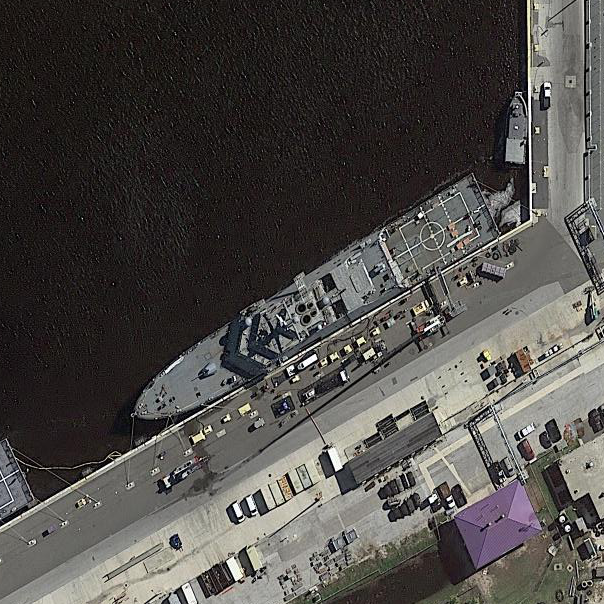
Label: Freedom-class_combat_ship